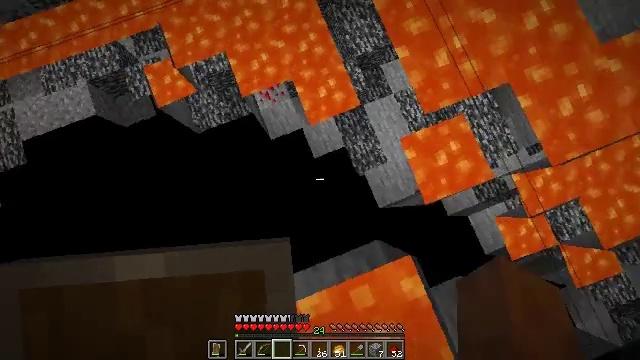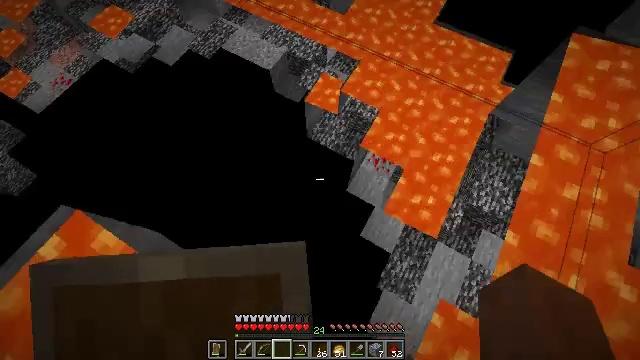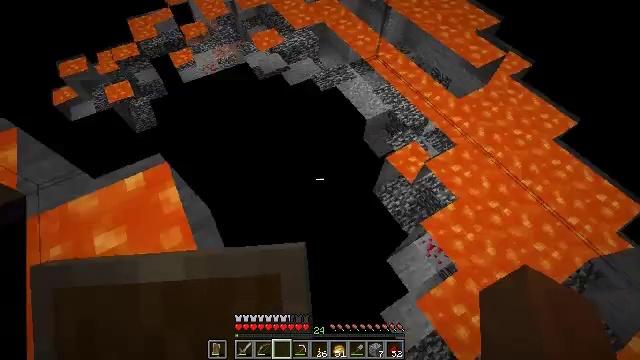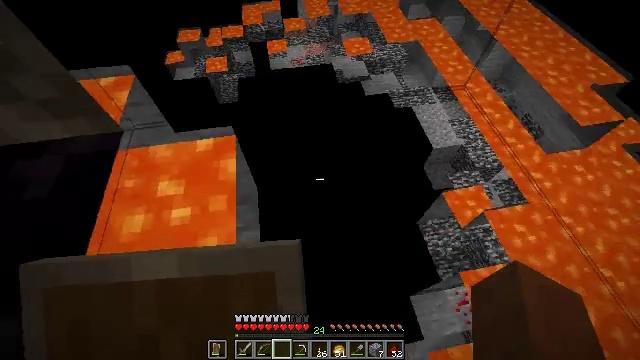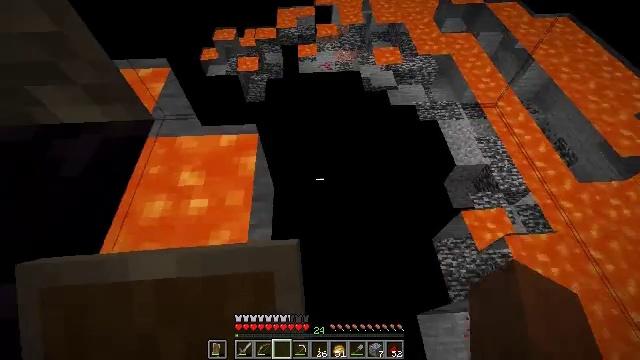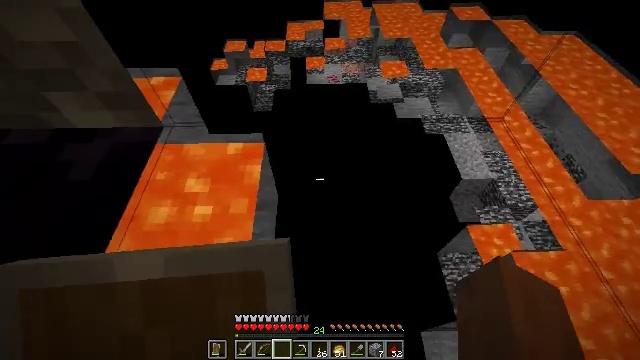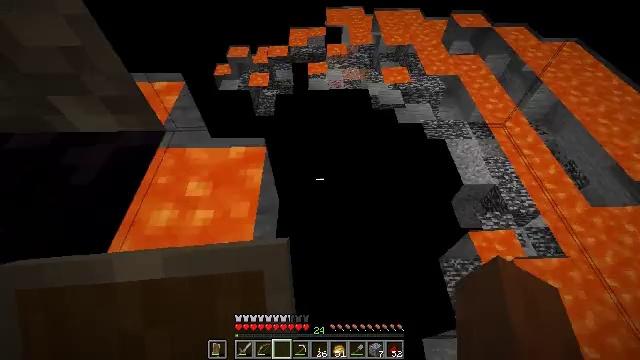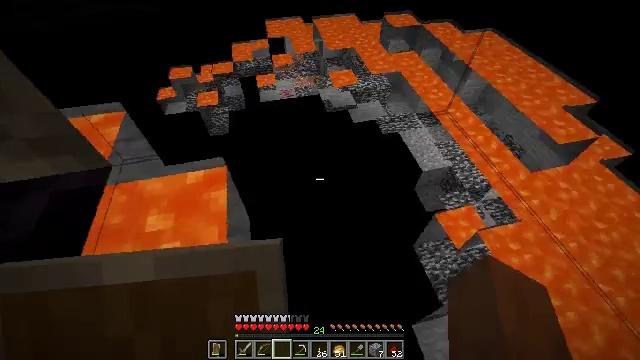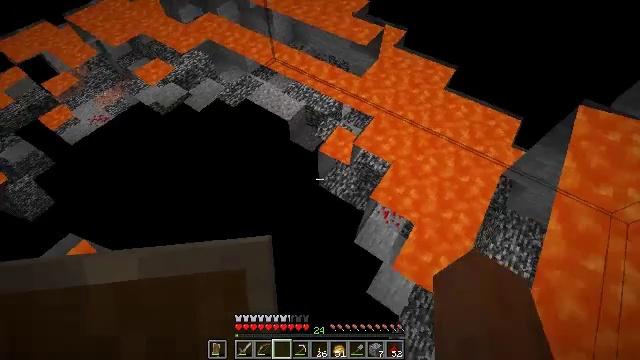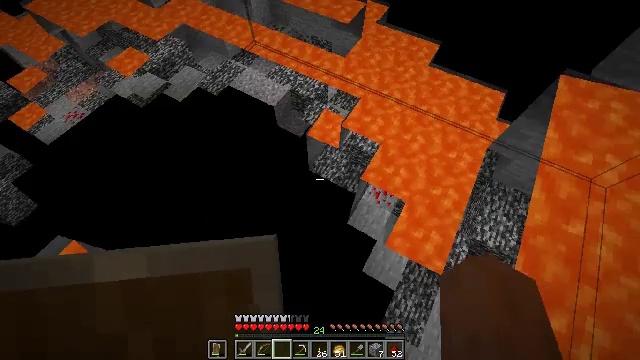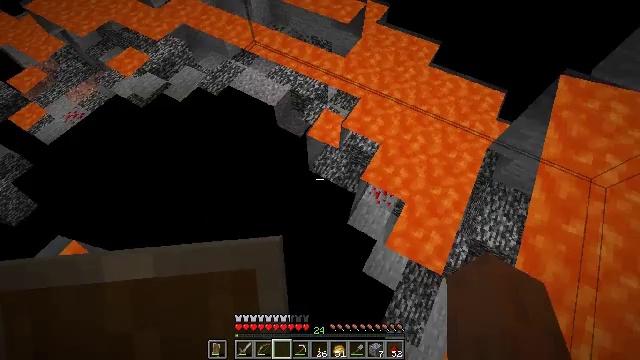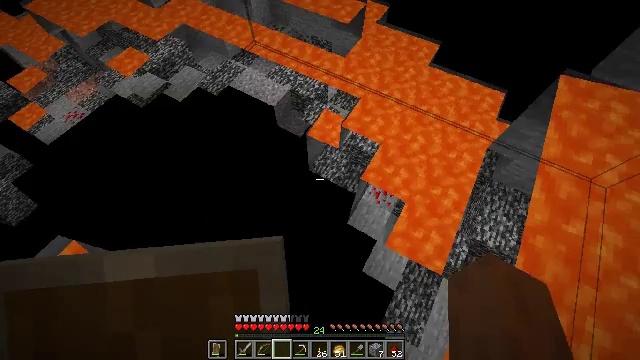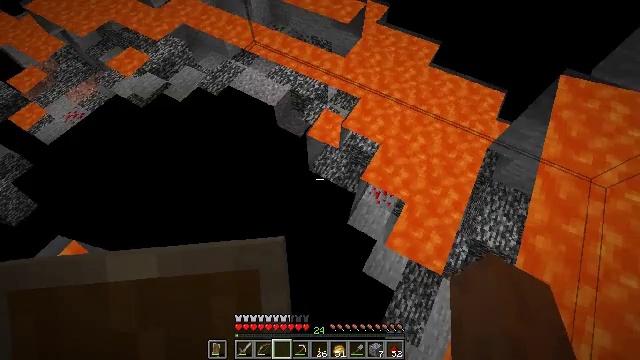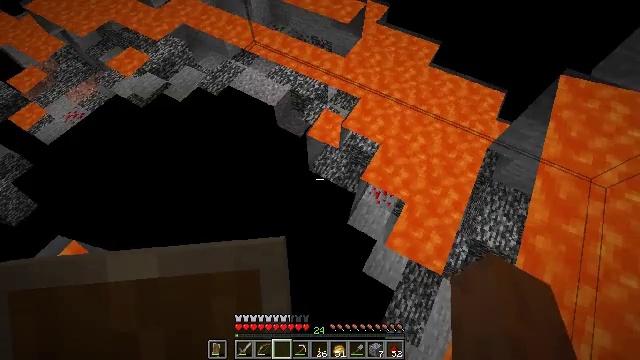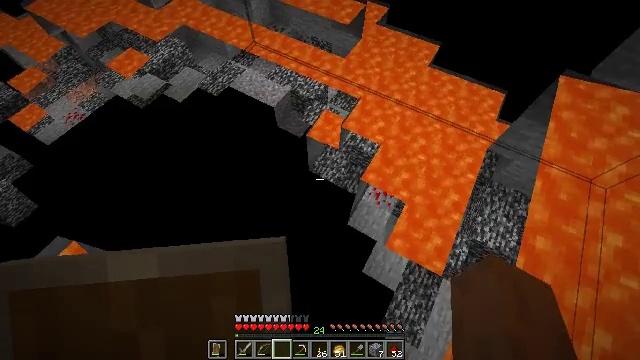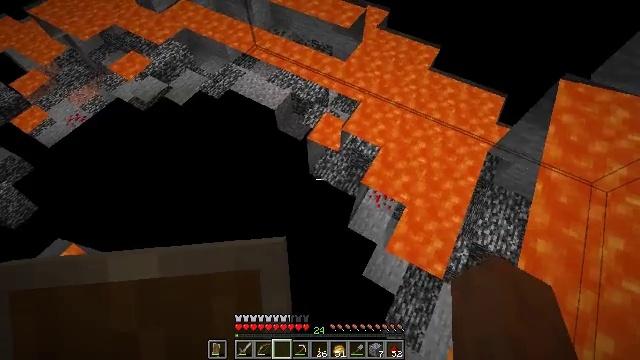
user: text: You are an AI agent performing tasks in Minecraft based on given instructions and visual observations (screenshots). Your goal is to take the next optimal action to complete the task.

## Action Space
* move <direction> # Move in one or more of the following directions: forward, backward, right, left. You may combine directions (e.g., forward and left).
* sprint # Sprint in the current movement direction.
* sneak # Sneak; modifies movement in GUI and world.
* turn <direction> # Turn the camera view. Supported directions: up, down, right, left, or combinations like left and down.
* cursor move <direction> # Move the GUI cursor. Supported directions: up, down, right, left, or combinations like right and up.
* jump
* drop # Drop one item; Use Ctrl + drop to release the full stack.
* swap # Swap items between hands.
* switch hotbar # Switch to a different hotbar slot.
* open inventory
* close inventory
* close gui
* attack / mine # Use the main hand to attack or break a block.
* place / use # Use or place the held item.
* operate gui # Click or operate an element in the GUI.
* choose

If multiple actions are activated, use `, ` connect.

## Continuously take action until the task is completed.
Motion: motion action
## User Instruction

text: Attack the piston head to remove it.
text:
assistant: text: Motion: turn left and up
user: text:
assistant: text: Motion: turn left and up
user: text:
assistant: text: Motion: turn left and up
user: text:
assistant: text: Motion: turn left and up
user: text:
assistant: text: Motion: turn left and up
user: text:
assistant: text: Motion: turn up
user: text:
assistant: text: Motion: turn right and up
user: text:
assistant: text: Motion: turn right and down
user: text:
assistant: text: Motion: turn right and down
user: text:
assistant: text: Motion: no_op
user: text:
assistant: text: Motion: no_op
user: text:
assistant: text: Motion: no_op
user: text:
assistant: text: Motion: no_op
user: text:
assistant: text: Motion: no_op
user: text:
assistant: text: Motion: no_op
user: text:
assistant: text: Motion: no_op
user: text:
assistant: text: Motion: turn left and up
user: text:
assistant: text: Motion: turn left and up
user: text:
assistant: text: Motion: turn left and up
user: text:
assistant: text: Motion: turn left
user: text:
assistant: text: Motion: no_op
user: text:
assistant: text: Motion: no_op
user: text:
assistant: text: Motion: no_op
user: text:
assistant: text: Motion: turn left and up
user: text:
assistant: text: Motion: turn left and up
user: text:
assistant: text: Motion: turn left and up
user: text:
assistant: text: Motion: turn left and up
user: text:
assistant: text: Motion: turn left and up
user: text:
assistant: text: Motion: turn left and up
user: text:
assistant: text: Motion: turn up